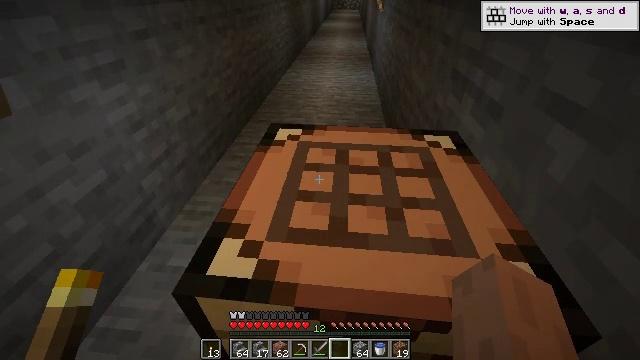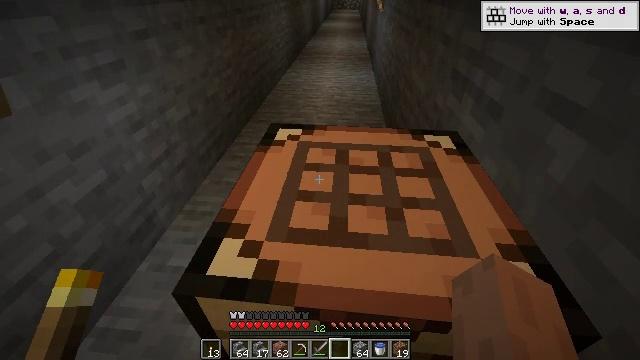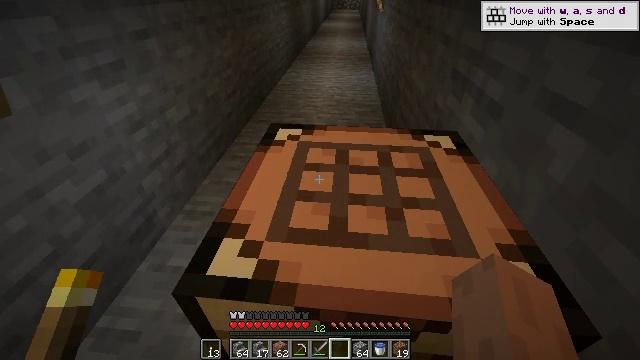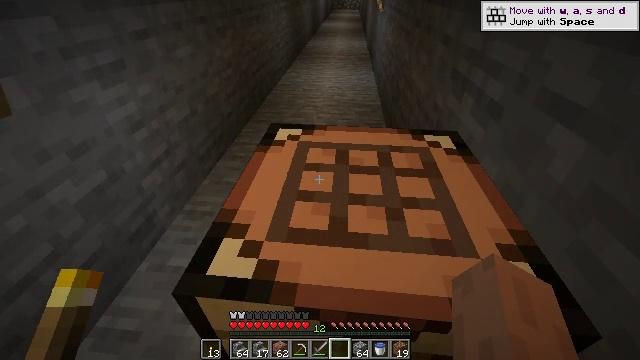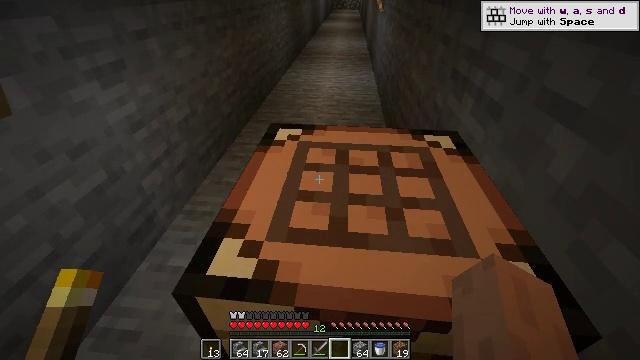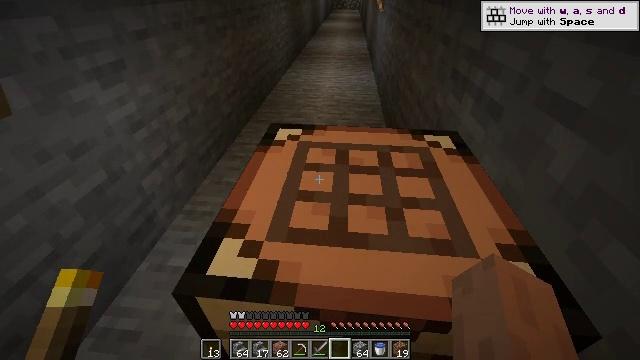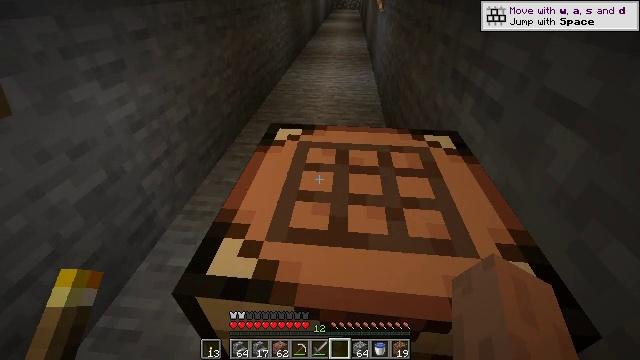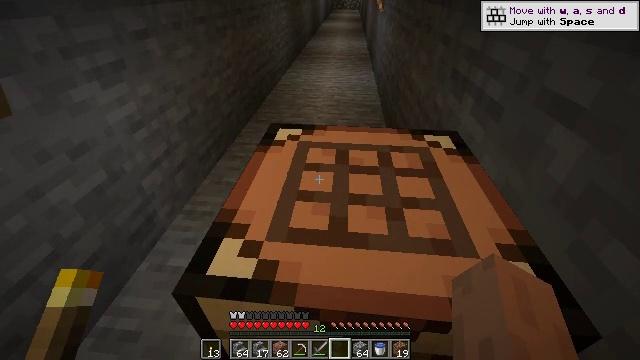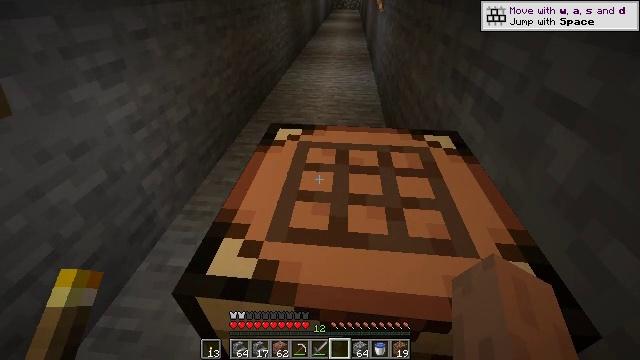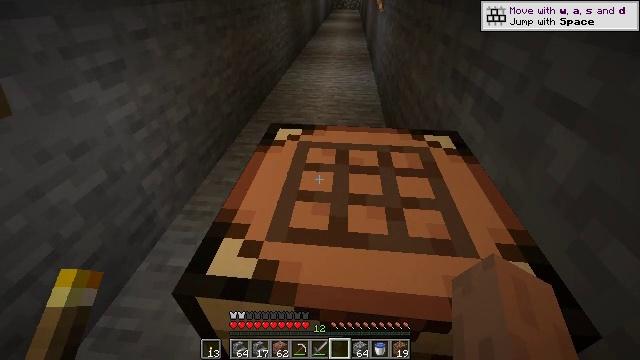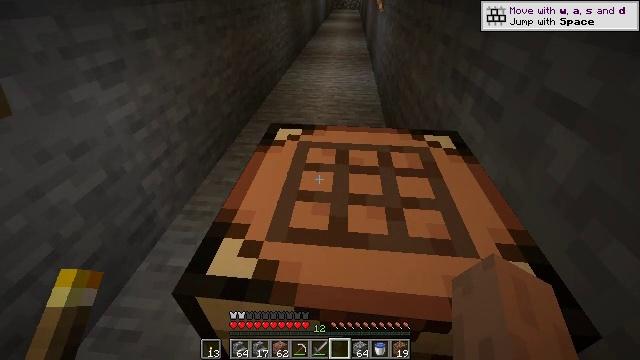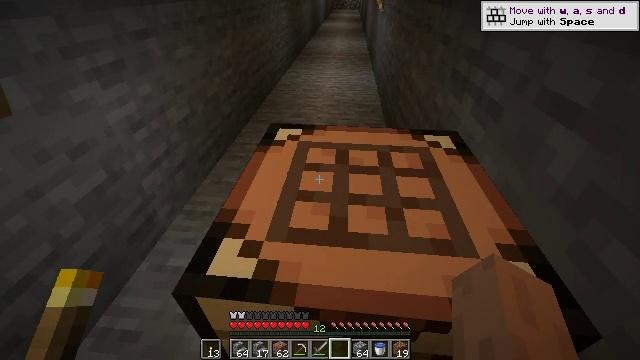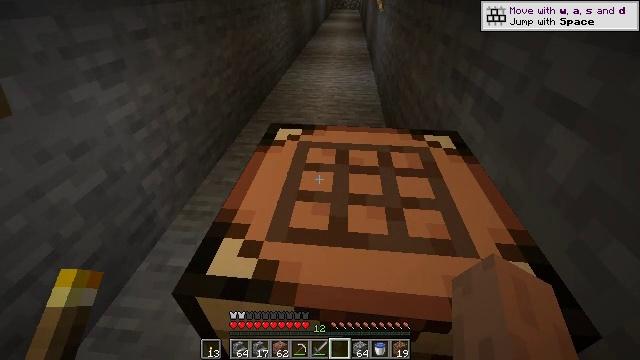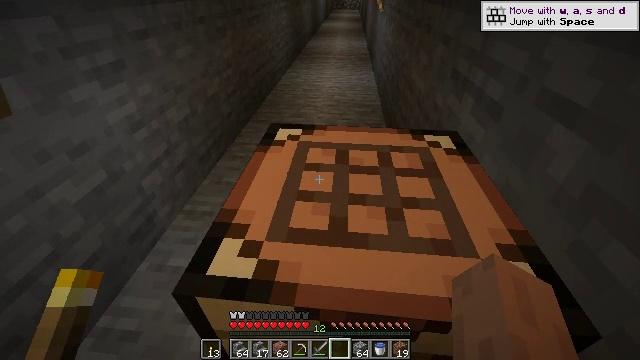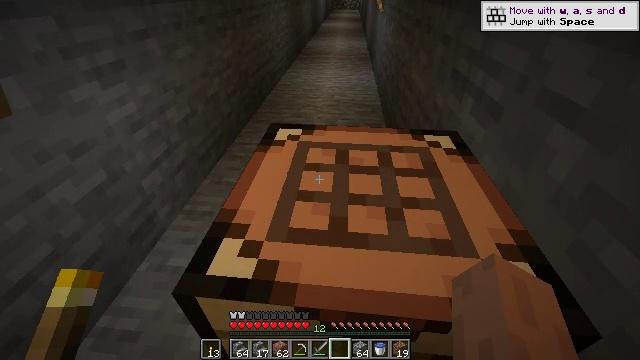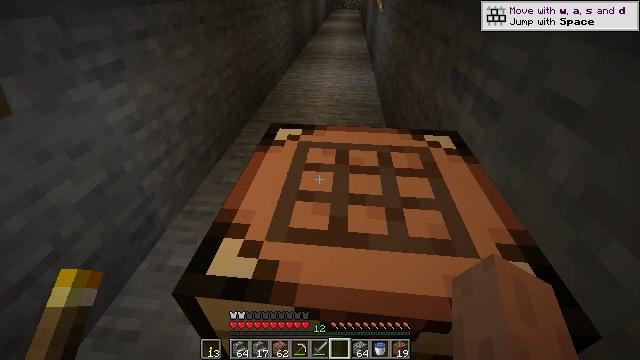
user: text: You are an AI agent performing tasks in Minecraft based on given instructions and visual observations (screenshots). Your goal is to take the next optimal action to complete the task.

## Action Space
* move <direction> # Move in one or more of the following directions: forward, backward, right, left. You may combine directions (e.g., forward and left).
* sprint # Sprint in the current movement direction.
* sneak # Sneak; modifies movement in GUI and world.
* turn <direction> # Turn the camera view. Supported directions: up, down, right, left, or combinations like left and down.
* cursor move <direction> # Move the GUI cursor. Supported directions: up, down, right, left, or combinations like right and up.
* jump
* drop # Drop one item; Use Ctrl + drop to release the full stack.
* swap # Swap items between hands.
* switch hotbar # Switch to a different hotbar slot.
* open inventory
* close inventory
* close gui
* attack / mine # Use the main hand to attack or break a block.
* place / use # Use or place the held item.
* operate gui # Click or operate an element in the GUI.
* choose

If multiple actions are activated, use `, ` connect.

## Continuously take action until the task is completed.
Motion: motion action
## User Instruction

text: Break the iron door.
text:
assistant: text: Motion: attack / mine
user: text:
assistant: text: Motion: attack / mine
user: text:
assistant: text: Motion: attack / mine
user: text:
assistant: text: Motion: attack / mine
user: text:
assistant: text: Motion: attack / mine
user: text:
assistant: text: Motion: attack / mine
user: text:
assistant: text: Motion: attack / mine
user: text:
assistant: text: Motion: attack / mine
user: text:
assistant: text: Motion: attack / mine
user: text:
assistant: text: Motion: attack / mine
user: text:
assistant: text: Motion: attack / mine
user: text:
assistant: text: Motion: attack / mine
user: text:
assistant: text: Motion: attack / mine
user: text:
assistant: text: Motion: attack / mine
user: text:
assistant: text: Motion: attack / mine
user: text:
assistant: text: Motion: attack / mine
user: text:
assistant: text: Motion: attack / mine
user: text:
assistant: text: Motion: attack / mine
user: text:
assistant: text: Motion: attack / mine
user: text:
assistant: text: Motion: attack / mine
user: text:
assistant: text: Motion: attack / mine
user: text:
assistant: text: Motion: attack / mine
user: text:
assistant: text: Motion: attack / mine
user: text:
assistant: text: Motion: attack / mine
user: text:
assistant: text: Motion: attack / mine
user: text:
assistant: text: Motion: attack / mine
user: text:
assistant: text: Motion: attack / mine
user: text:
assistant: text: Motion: attack / mine
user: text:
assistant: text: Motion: attack / mine
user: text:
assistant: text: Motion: attack / mine